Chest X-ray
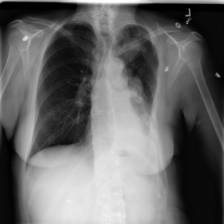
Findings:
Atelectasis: negative
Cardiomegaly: negative
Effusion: negative
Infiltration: negative
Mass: positive
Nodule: negative
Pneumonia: negative
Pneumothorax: negative
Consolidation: positive
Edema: negative
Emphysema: negative
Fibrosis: negative
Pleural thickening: negative
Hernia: negative